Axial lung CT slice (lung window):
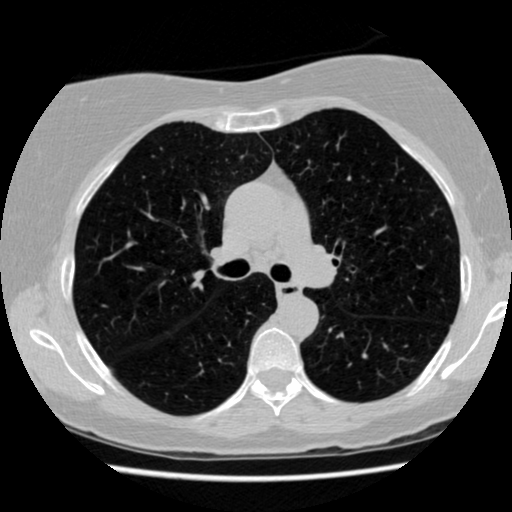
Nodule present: no